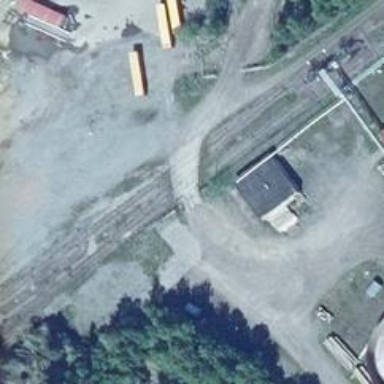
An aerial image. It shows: Railway level crossing.